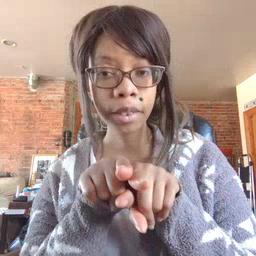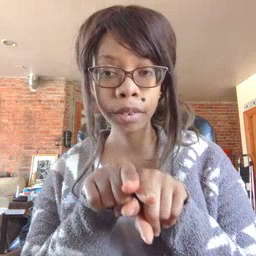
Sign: same